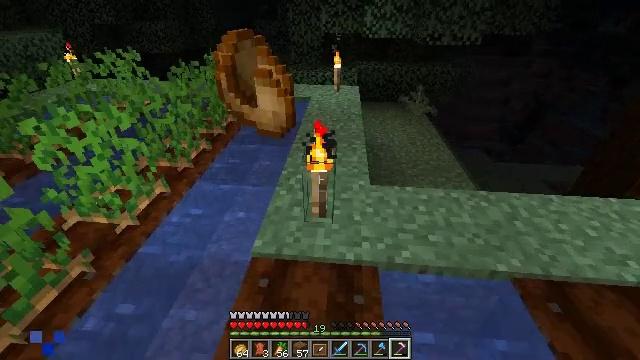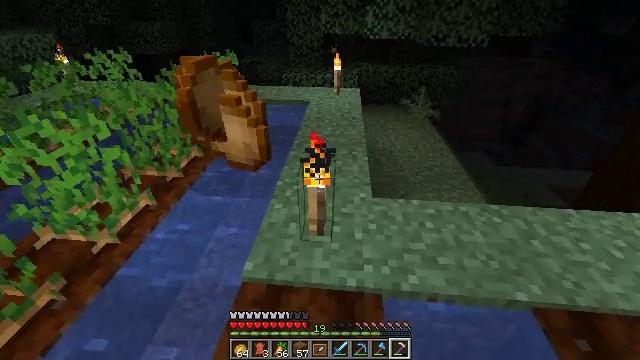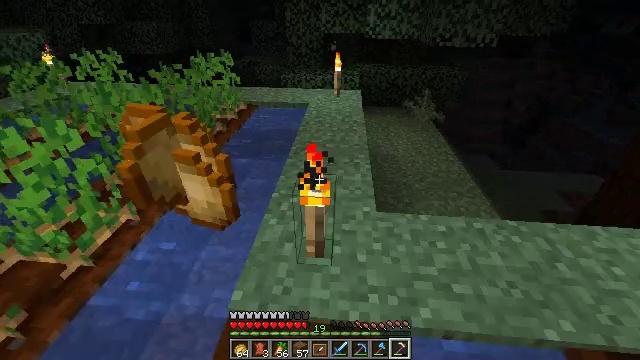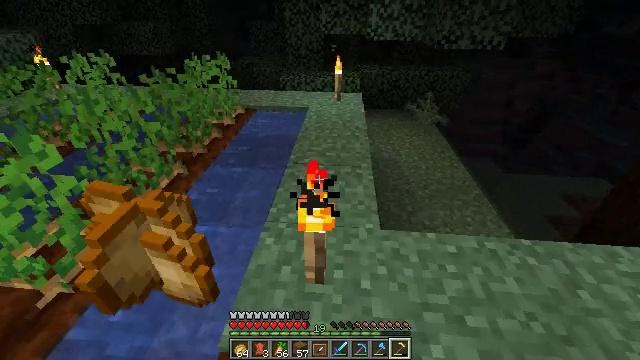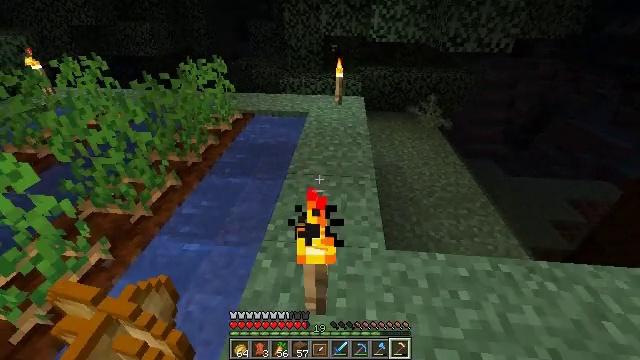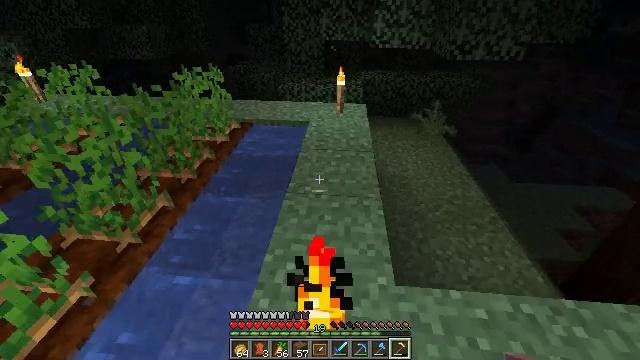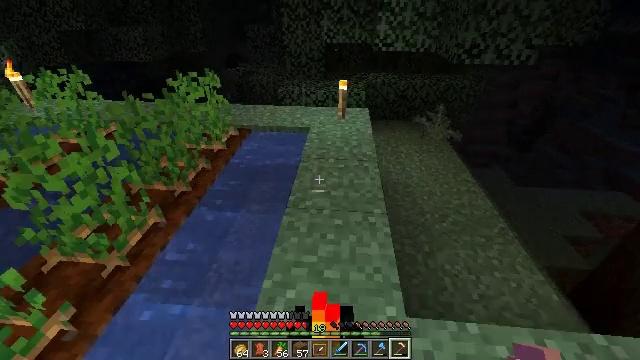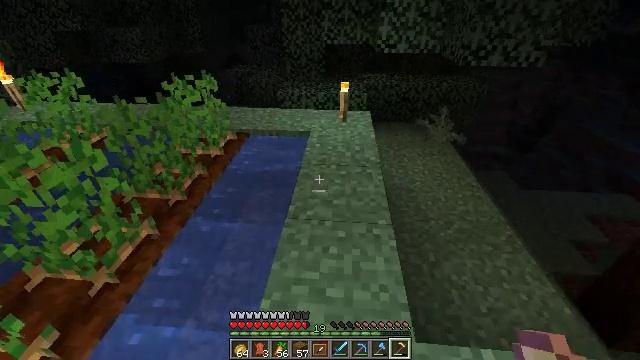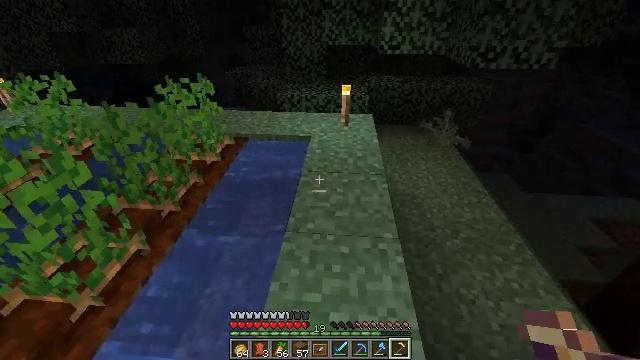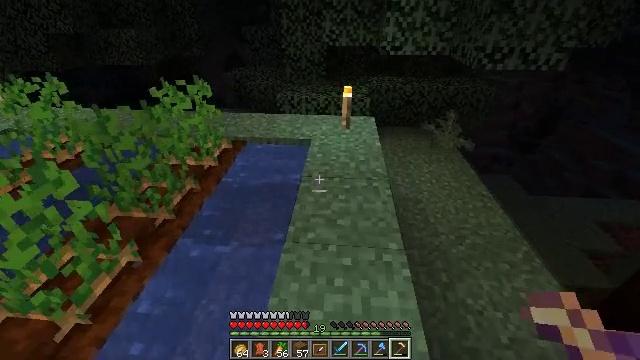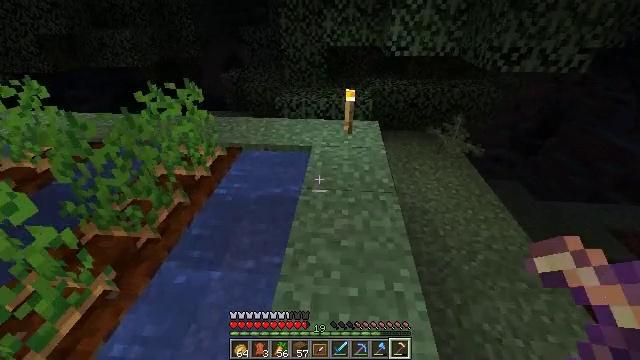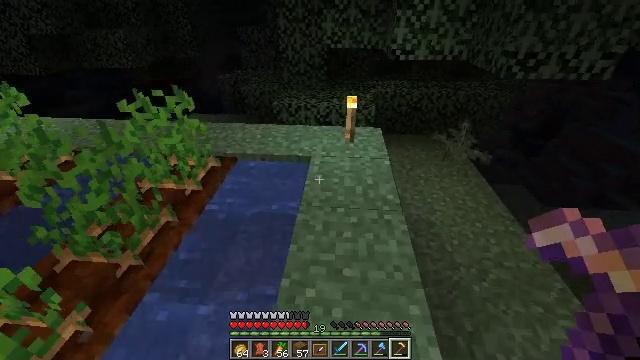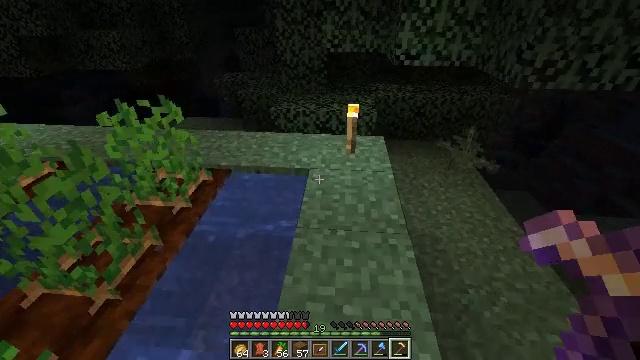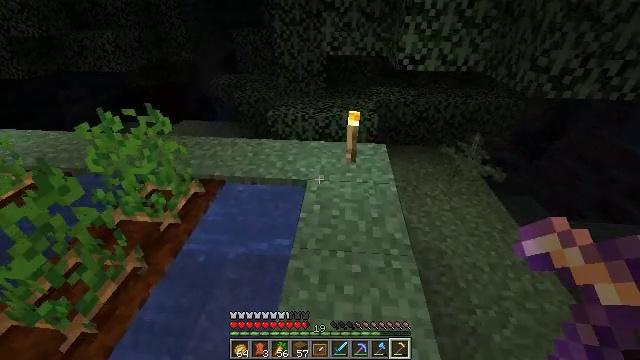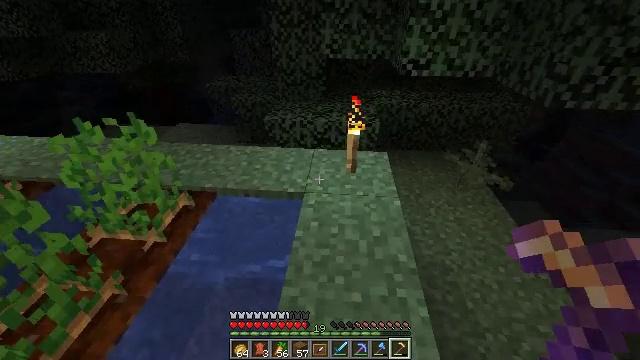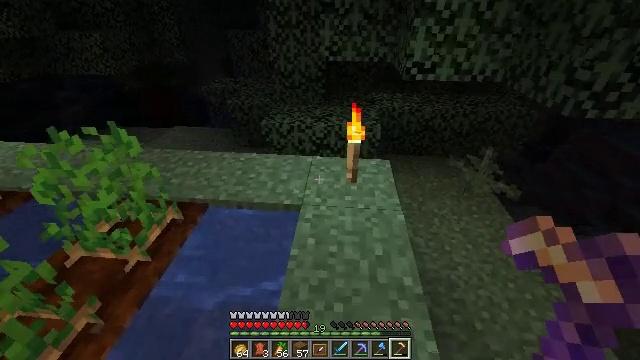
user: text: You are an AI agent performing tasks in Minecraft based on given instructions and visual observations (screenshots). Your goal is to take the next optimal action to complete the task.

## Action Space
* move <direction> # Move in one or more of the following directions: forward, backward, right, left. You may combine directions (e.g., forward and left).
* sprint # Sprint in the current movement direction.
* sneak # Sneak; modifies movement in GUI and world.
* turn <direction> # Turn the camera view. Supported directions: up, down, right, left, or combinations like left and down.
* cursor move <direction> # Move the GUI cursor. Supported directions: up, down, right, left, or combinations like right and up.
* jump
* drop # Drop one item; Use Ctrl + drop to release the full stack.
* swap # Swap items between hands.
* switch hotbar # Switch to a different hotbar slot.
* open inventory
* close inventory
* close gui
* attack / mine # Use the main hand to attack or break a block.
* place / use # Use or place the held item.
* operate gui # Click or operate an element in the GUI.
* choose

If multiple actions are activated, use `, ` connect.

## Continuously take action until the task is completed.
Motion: motion action
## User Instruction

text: Collect potatoes from the garden.
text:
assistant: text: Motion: move forward
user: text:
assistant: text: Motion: move forward
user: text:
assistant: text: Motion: move forward
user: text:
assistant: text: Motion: move forward
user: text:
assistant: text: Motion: move forward
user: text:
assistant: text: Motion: move forward
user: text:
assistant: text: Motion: move forward
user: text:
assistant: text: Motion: move forward
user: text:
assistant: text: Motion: move forward
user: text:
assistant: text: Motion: move forward
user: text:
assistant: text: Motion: move forward
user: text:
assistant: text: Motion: move forward
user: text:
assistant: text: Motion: move forward
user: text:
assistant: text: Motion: move forward
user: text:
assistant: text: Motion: move forward
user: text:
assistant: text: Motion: move forward
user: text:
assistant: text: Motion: move forward
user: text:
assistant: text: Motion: move forward
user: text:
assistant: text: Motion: move forward
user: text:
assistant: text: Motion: move forward and move right, turn left
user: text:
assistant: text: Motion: move forward and move right, turn left
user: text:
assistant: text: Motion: move forward and move right, turn left
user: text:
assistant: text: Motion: move forward and move right, turn left
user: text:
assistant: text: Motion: move forward and move right, turn left
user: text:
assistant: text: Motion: move forward and move right, turn left
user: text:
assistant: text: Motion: move forward and move right, turn left
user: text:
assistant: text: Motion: move forward and move right, turn left
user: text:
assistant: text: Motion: move forward and move right, turn left
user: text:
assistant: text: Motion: move forward and move right, turn left
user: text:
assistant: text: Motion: move forward, turn left